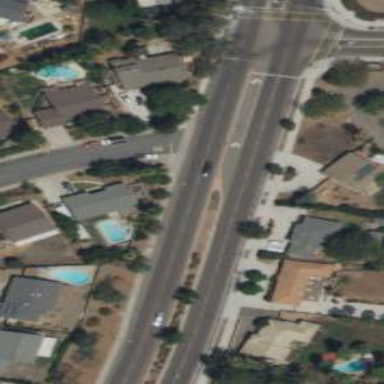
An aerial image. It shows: Residential road with separate sidewalk.